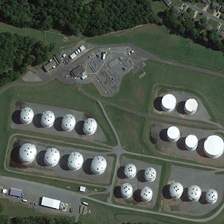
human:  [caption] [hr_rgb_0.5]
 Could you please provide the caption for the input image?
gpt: many white storage tanks are surrounded by green trees .

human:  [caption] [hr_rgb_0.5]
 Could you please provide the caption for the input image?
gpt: many white storage tanks are surrounded by green trees .

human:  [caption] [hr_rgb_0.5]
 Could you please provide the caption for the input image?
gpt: many white storage tanks are surrounded by green trees .

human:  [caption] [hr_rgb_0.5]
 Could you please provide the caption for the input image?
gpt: many white storage tanks are surrounded by green trees .

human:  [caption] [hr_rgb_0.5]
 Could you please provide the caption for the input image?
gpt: many white storage tanks are surrounded by green trees .